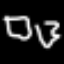
Label: square